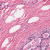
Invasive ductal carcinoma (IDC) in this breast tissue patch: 0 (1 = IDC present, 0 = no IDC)